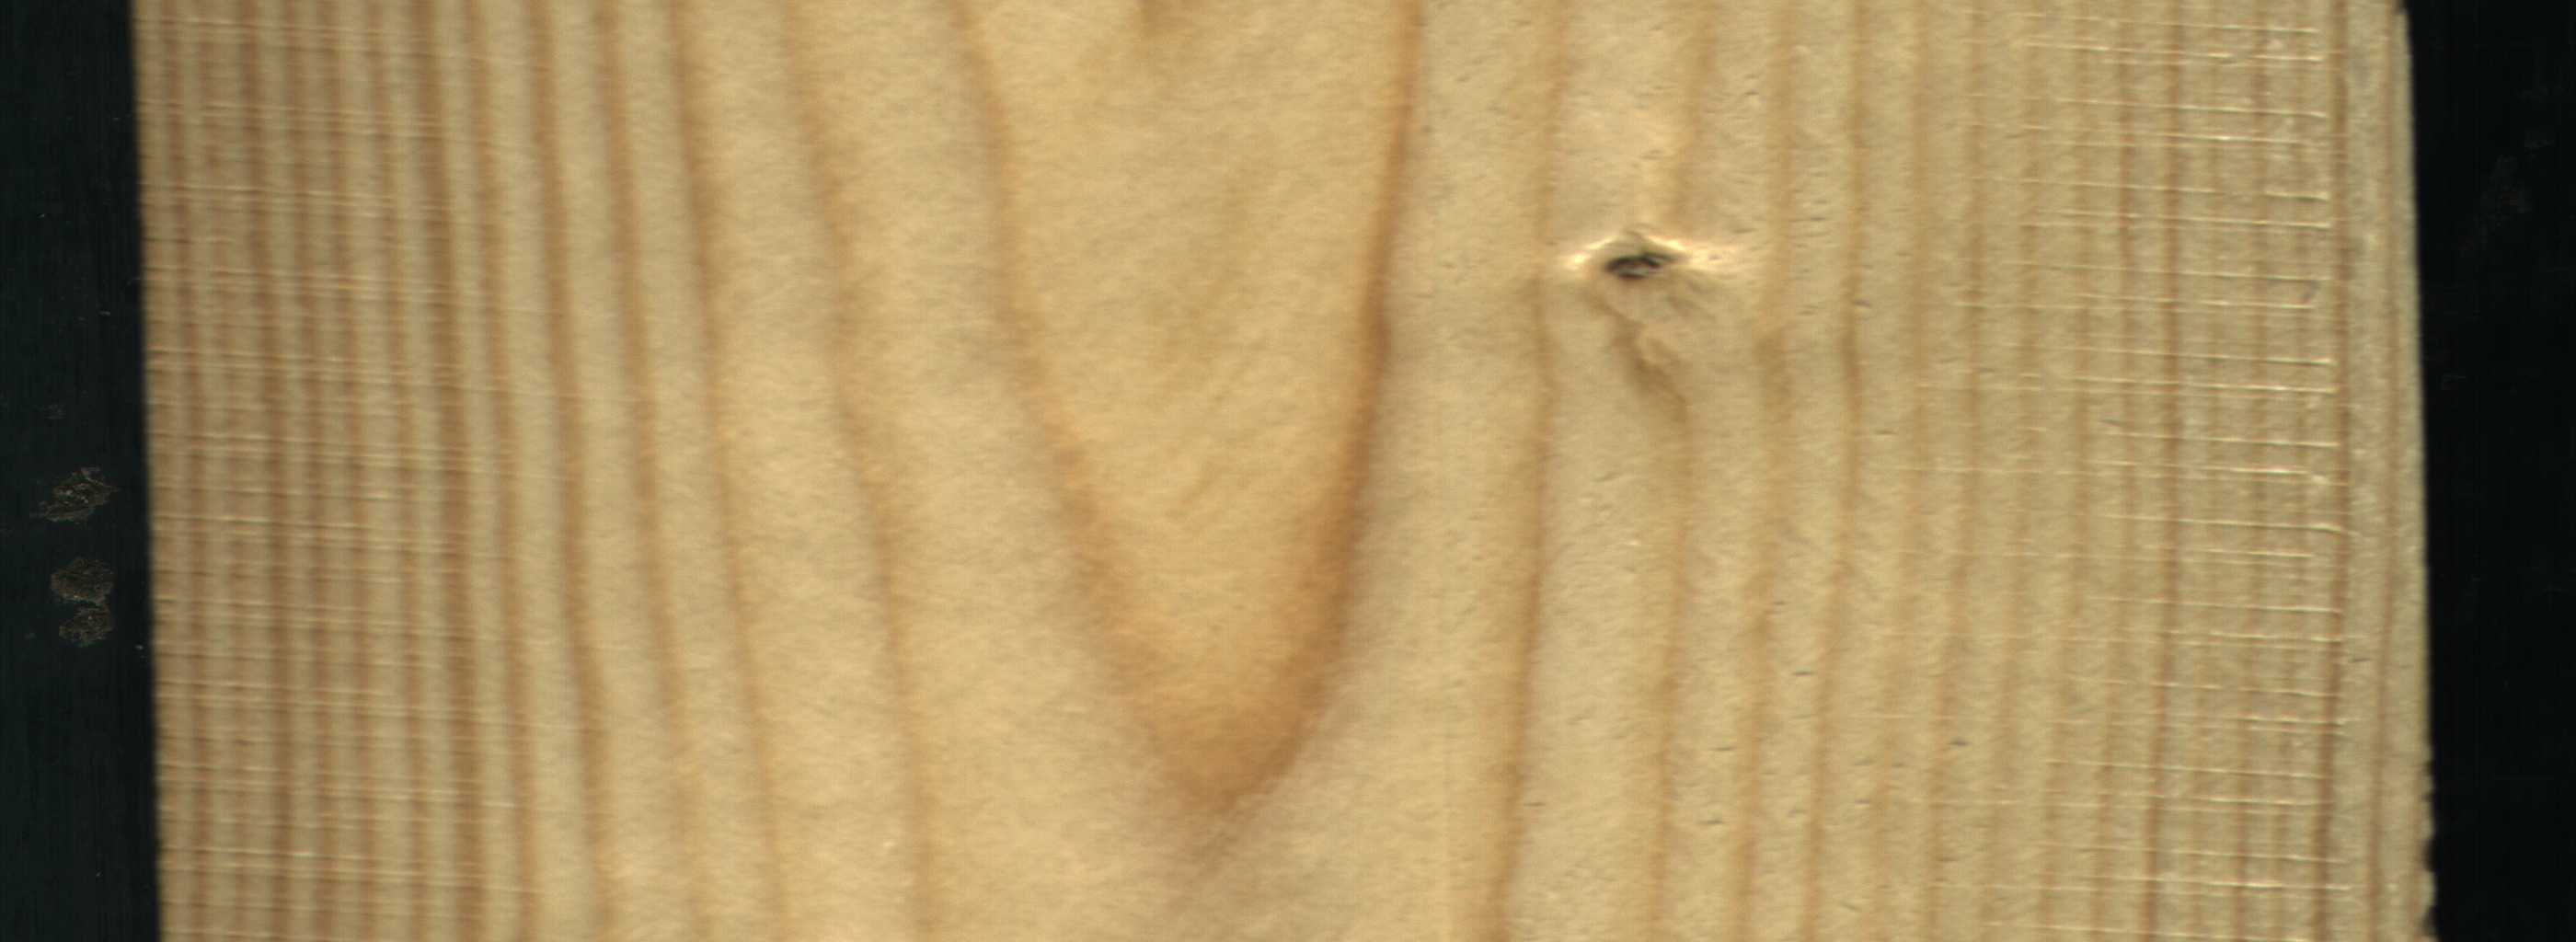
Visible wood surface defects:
Live_Knot